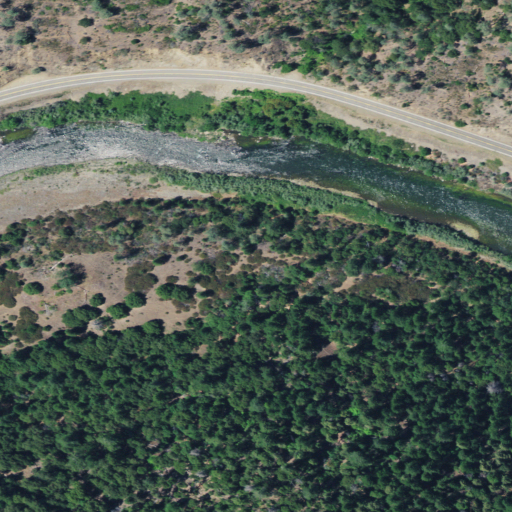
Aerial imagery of bar in California named Luccock Bar containing evergreen forest, shrub, low intensity development, open water, open development, herbaceous wetlands, medium intensity development, grassland, and mixed forest